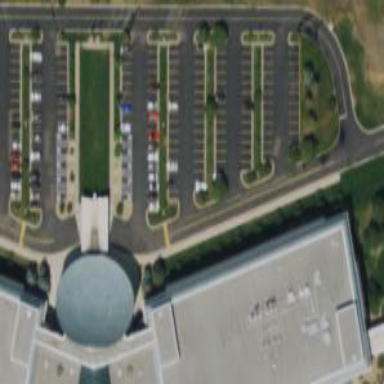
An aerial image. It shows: Parking space is available.